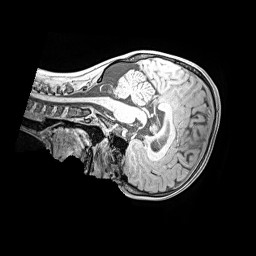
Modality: MP2RAGE
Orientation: sagittal
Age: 11
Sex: male
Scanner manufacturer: siemens
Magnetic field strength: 3 T
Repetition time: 4 s
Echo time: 0.00299 s